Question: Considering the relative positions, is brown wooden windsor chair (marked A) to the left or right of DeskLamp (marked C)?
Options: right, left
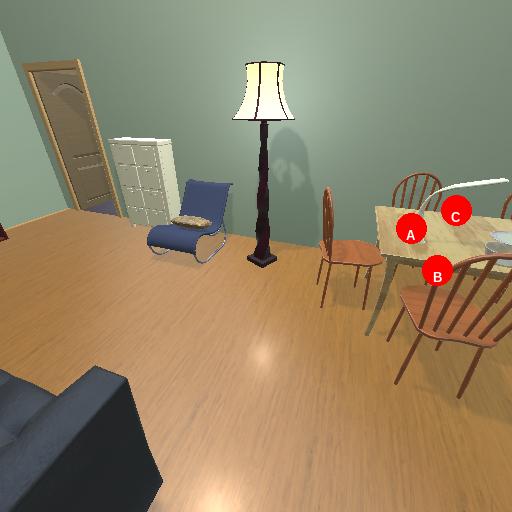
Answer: right